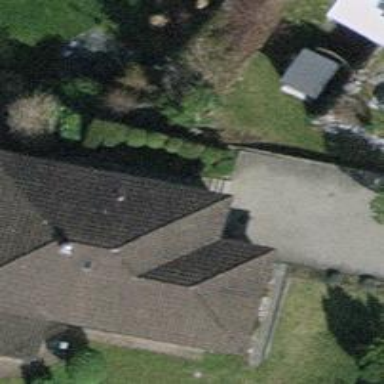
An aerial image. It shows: Detached building.